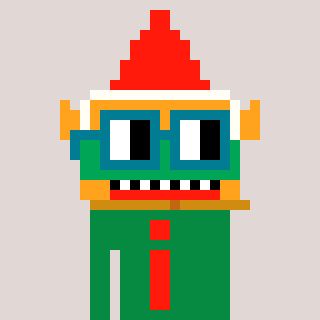
a pixel art character with square dark green glasses, a gnome-shaped head and a green-colored body on a warm background